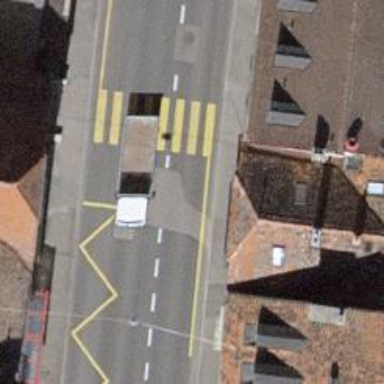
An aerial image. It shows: Road with steps.